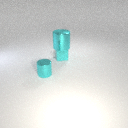
small cyan metal cylinder in front of small cyan rubber cube